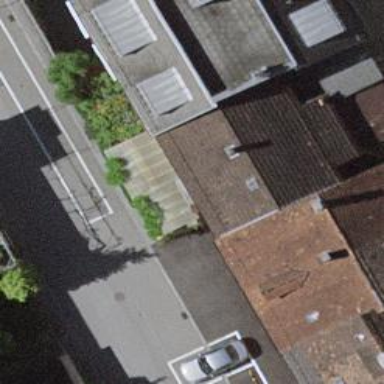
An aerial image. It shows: Restaurant.